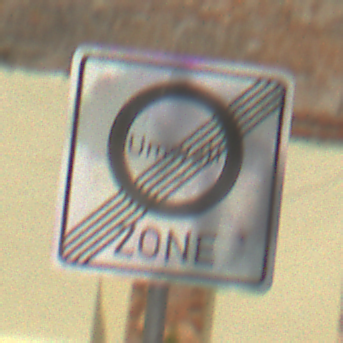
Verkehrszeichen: EndeUmweltzone
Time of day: Midday
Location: Outdoor (Suburban)
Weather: PartlyCloudy
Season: NotSpecified
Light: Natural